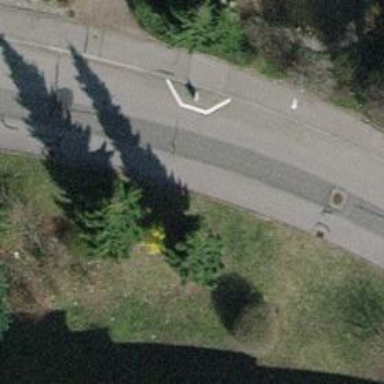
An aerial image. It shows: Chicane for traffic calming.